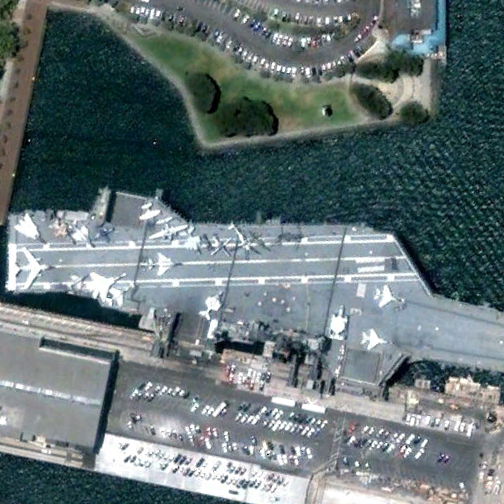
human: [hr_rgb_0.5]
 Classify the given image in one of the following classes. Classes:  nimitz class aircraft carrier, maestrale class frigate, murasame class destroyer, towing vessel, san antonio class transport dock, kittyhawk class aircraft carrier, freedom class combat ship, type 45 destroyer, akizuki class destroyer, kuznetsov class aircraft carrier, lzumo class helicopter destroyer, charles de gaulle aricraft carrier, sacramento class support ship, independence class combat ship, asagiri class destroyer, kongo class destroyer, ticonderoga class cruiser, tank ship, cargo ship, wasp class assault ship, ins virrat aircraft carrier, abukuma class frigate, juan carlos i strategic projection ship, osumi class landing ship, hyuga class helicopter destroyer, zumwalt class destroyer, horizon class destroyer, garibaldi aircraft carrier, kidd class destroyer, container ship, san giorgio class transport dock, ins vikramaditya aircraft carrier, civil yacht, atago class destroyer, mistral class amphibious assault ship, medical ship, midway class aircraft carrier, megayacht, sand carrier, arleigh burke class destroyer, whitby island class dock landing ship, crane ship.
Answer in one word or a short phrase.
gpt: Midway class aircraft carrier